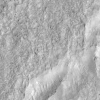
Atmospheric dust classification: not_dusty